Question: I want to plot a scatter plot with facets and quadrants - and I want to display basic statistics like the mean, median, number of points in each quadrant etc on each facet + quadrant. My search lead me to stat_mean() function from ggpubr package, geom_quadrant_lines, and stat_quadrant_counts() from the ggpp package
However, with the stat_mean function I am able to print only the "mean" for the entire facet BUT not able to plot the mean for each quadrant.
I am also unable to figure out the right way to get other statistics like median, correlation etc - both facet wise as well as quadrant wise.
Any help with this is highly appreciated!
'''
library(ggplot2)
library(ggpubr)
library(ggpp)
#>
#> Attaching package: 'ggpp'
#> The following object is masked from 'package:ggplot2':
#>
#> annotate
data <- data.frame(
xlabel = c(1, 2, 3, 4, 5, 6, 7, 8, 9, 10), ylabel = c(10, 12, 14, 16, 18, 6, 5, 4, 3, 2),
facets = c("a", "a", "a", "a", "a", "b", "b", "b", "b", "b")
)
ggplot(data = data, aes(x = xlabel, y = ylabel, color = facets)) +
geom_point() +
facet_wrap(facets ~ ., ) +
stat_mean(color = "black") +
stat_quadrant_counts(xintercept = 3, yintercept = 9) +
geom_quadrant_lines(xintercept = 3, yintercept = 9)
'''

<URL>
'''
'''
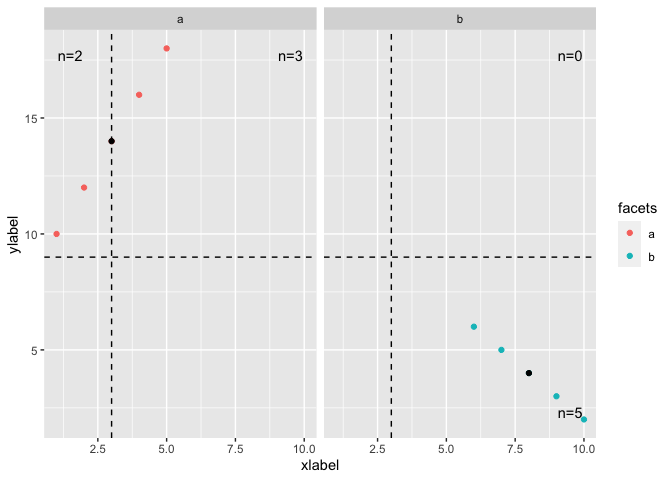
Answer: Very awkwardly hidden inside this package is the function 'which_quadrant', which helps finding the quadrants based on your x/y coordinates and intercepts. This information can be used for simple calculations of what you call "means" (rather: ).
As a side, if I would be the package maintainer, I would keep the function separate and not as part of the Stat$compute_panel layer, as this is really a pain for debugging.
'''
library(tidyverse)
library(ggpp)
data <- data.frame(xlabel = 1:10, ylabel = c(seq(10,18,2), 6:2),
facets= rep(letters[1:2], each = 5))
## modified from StatQuadrantCounts$compute_panel
which_quadrant <- function(x, y, xintercept, yintercept, pool.along = "none") {
z <- ifelse(x >= xintercept & y >= yintercept,
1L,
ifelse(x >= xintercept & y < yintercept,
2L,
ifelse(x < xintercept & y < yintercept,
3L,
4L
)
)
)
if (pool.along == "x") {
z <- ifelse(z %in% c(1L, 4L), 1L, 2L)
} else if (pool.along == "y") {
z <- ifelse(z %in% c(1L, 2L), 1L, 4L)
}
z
}
quad_summary <-
data %>%
mutate(quadrant = which_quadrant(x = xlabel, y= ylabel, xintercept = 3, yintercept =9)) %>%
group_by(facets, quadrant) %>%
mutate(across(contains("label"), mean))
ggplot(data, aes(x=xlabel, y = ylabel)) +
geom_point(aes(color = facets)) +
facet_wrap(facets~.,) +
stat_quadrant_counts(xintercept = 3, yintercept =9) +
geom_quadrant_lines(xintercept = 3, yintercept =9) +
geom_point(data = quad_summary, shape = 2, size = 2, aes(xlabel, ylabel))
'''

<URL>